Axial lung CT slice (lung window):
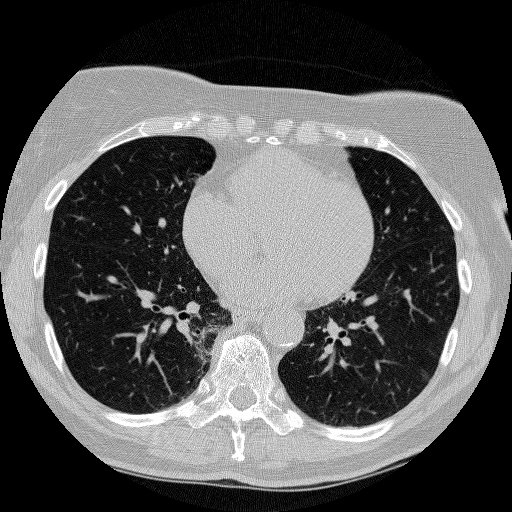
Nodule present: no